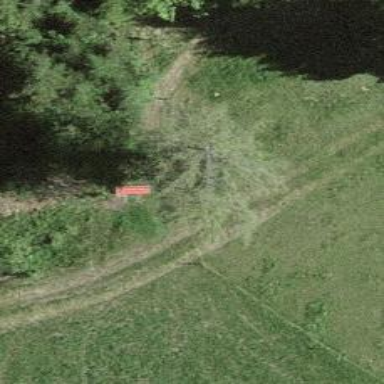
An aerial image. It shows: Bench.